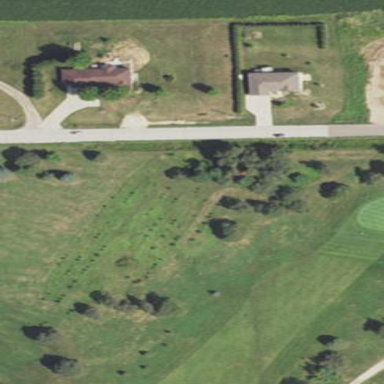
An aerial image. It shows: Area of rough grass used for golf.